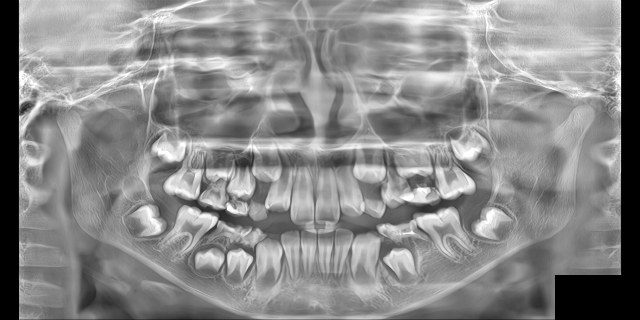
adult